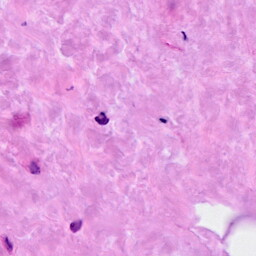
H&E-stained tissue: Breast